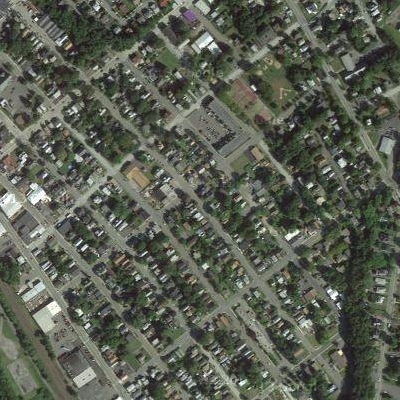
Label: fResident